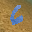
Label: 6